Aerial crown-view tile of a tropical tree (Barro Colorado Island, Panama), acquired 20250414:
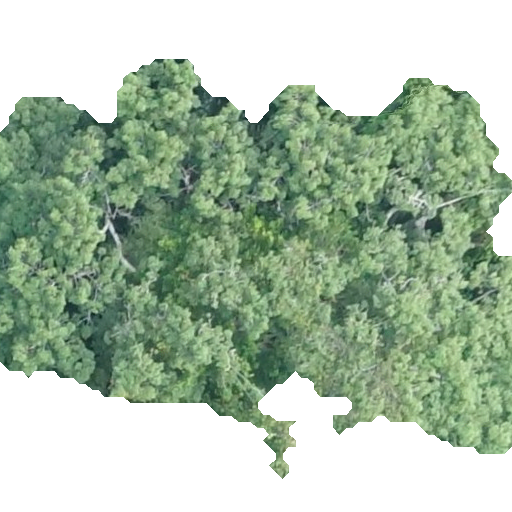
Species: Ceiba pentandra
GBIF accepted scientific name: Ceiba pentandra
Crown area: 244.42 m²